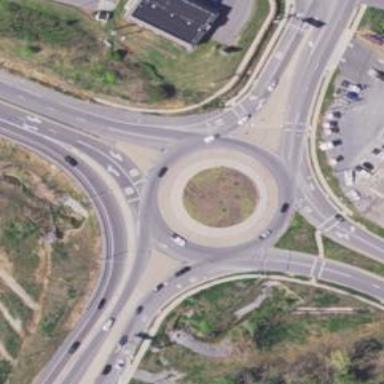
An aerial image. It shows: Roundabout on primary highway.